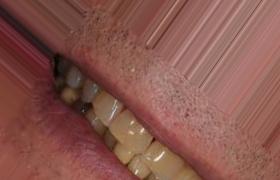
Condition: Tooth Discoloration